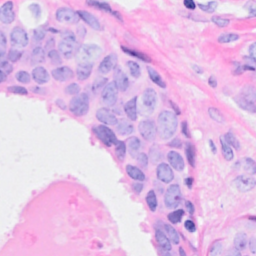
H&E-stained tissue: Breast